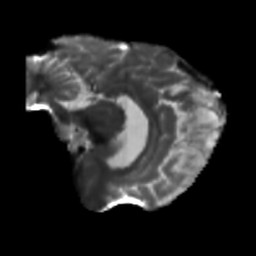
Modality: T2w
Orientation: sagittal
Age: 63
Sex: female
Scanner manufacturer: siemens
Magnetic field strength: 3 T
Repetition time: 5.47 s
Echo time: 0.0854 s